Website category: movie
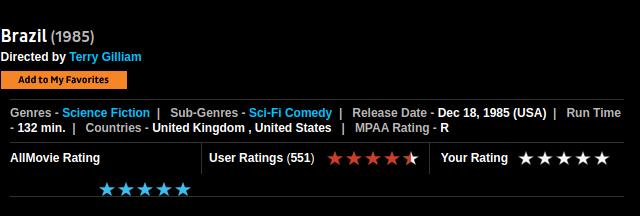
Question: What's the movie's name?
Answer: Brazil

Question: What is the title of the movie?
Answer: Brazil

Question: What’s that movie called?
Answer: Brazil

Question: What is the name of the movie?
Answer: Brazil

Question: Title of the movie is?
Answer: Brazil

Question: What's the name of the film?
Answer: Brazil

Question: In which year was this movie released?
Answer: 1985

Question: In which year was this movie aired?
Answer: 1985

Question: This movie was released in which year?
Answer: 1985

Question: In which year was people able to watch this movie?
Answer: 1985

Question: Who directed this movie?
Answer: Terry Gilliam

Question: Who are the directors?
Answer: Terry Gilliam

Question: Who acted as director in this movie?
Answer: Terry Gilliam

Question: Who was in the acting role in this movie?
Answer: Terry Gilliam

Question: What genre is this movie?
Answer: Science Fiction

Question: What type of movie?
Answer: Science Fiction

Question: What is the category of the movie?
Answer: Science Fiction

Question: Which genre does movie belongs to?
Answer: Science Fiction

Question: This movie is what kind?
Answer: Science Fiction

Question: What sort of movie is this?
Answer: Science Fiction

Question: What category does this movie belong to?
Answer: Science Fiction

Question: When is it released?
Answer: Dec 18, 1985 (USA)

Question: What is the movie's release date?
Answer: Dec 18, 1985 (USA)

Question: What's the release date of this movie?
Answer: Dec 18, 1985 (USA)

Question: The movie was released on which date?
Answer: Dec 18, 1985 (USA)

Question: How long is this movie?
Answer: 132 min.

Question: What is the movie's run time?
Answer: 132 min.

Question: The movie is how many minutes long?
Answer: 132 min.

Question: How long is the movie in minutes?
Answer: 132 min.

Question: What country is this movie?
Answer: United Kingdom , United States

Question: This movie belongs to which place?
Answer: United Kingdom , United States

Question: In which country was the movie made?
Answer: United Kingdom , United States

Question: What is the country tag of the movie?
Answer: United Kingdom , United States

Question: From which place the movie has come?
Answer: United Kingdom , United States